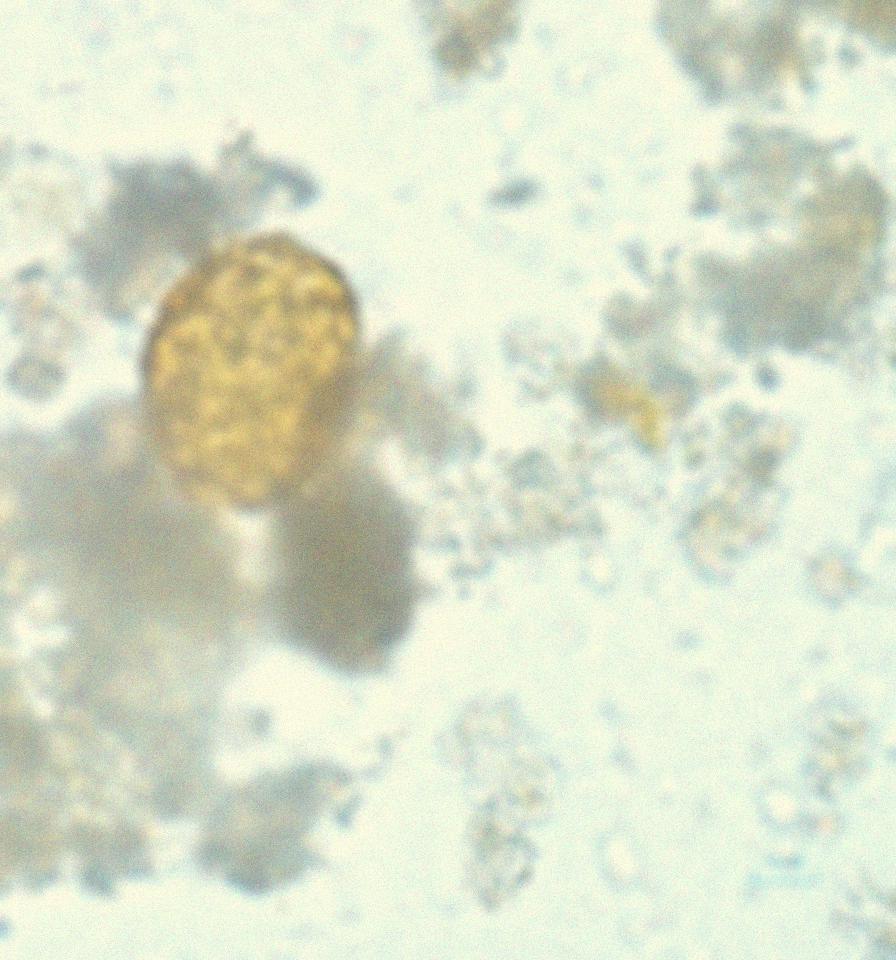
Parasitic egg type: Ascaris lumbricoides